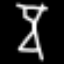
Label: hourglass